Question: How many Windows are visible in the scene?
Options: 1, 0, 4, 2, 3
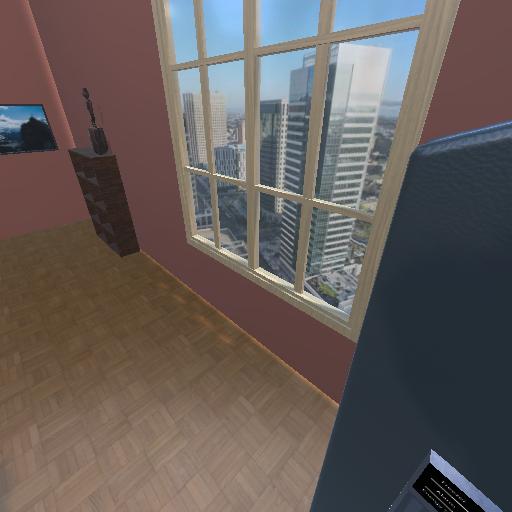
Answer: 1